八年级 · 解析几何
已知, 如图, 在 $\triangle A B C$ 中, $A D, A E$ 分别是 $\triangle A B C$ 的高和角平分线,

(1) 若 $\angle \mathrm{B}=30^{\circ}, \angle \mathrm{C}=50^{\circ}$. 求 $\angle \mathrm{DAE}$ 的度数;

(2) 试写出 $\angle \mathrm{DAE}$ 与 $\angle \mathrm{C}, \angle \mathrm{B}$ 有何关系? 并证明你的结论.
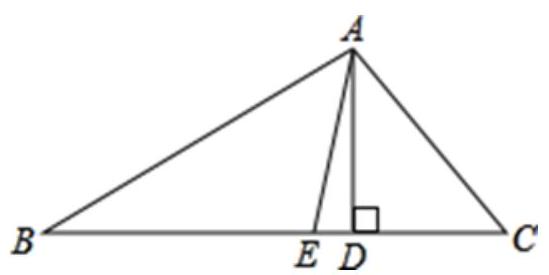
答案: 解: (1) $\because \angle \mathrm{B}=30^{\circ}, \angle \mathrm{C}=50^{\circ}$ ，

$\therefore \angle \mathrm{BAC}=180^{\circ}-\angle \mathrm{B}-\angle \mathrm{C}=100^{\circ}$,
又 $\because \mathrm{AE}$ 是 $\triangle \mathrm{ABC}$ 的角平分线,

$\therefore \angle \mathrm{BAE}=\frac{1}{2} \angle \mathrm{BAC}=50^{\circ}$,

$\because \mathrm{AD}$ 是 $\triangle \mathrm{ABC}$ 的高,

$\therefore \angle \mathrm{BAD}=90^{\circ}-\angle \mathrm{B}=90^{\circ}-30^{\circ}=60^{\circ}$,

则 $\angle \mathrm{DAE}=\angle \mathrm{BAD}-\angle \mathrm{BAE}=10^{\circ}$;

(2) $\angle \mathrm{DAE}=\frac{1}{2}(\angle \mathrm{C}-\angle \mathrm{B})$,

理由如下: $\because \mathrm{AD}$ 是 $\triangle \mathrm{ABC}$ 的高,

$\therefore \angle \mathrm{ADC}=90^{\circ}$,

$\therefore \angle \mathrm{DAC}=180^{\circ}-\angle \mathrm{ADC}-\angle \mathrm{C}=90^{\circ}-\angle \mathrm{C}$,

$\because \mathrm{AE}$ 是 $\triangle \mathrm{ABC}$ 的角平分线,

$\therefore \angle \mathrm{EAC}=\frac{1}{2} \angle \mathrm{BAC}$,

$\because \angle \mathrm{BAC}=180^{\circ}-\angle \mathrm{B}-\angle \mathrm{C}$

$\therefore \angle \mathrm{DAE}=\angle \mathrm{EAC}-\angle \mathrm{DAC}$,

$=\frac{1}{2} \angle \mathrm{BAC}-\left(90^{\circ}-\angle \mathrm{C}\right)$,

$=\frac{1}{2}\left(180^{\circ}-\angle \mathrm{B}-\angle \mathrm{C}\right)-90^{\circ}+\angle \mathrm{C}$,

$=90^{\circ}-\frac{1}{2} \angle B-\frac{1}{2} \angle C-90^{\circ}+\angle C$,

$=\frac{1}{2}(\angle \mathrm{C}-\angle \mathrm{B})$.